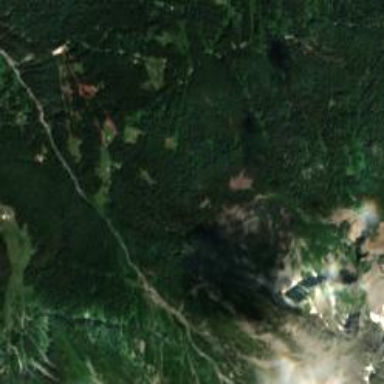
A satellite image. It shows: Forest area.